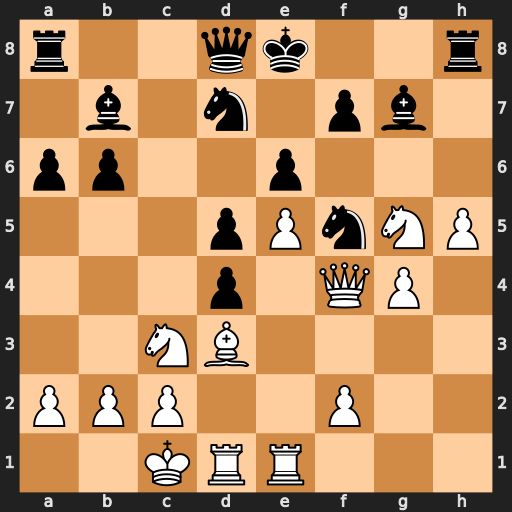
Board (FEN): r2qk2r/1b1n1pb1/pp2p3/3pPnNP/3p1QP1/2NB4/PPP2P2/2KRR3
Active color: w
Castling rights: kq
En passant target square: -
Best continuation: gxf5 Bh6 Rg1